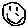
Label: smiley face